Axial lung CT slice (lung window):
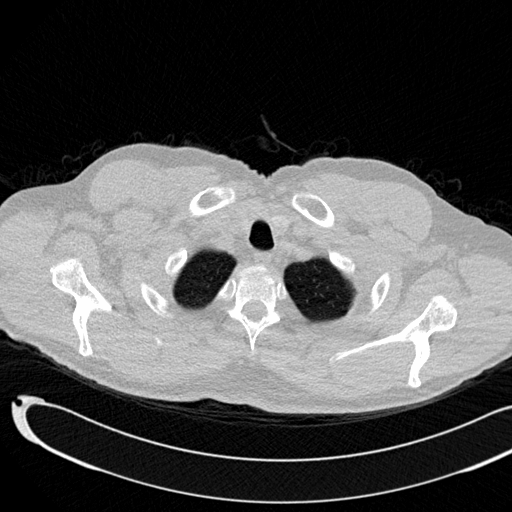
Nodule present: no